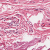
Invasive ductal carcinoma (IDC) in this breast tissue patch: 0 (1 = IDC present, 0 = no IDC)